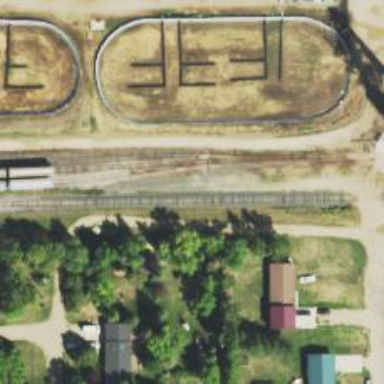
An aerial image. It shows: Single rail track for railway.